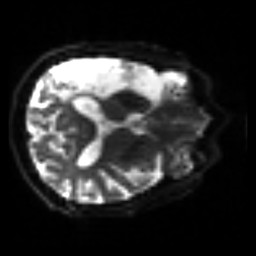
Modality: sbref
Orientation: axial
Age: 56
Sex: male
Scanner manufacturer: siemens
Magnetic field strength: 3 T
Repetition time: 3.2 s
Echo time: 0.081 s